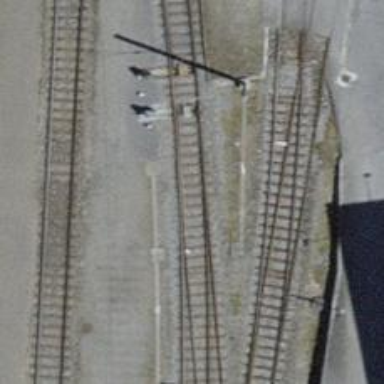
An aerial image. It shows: Siding railway track with electrified contact line.